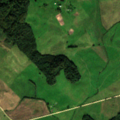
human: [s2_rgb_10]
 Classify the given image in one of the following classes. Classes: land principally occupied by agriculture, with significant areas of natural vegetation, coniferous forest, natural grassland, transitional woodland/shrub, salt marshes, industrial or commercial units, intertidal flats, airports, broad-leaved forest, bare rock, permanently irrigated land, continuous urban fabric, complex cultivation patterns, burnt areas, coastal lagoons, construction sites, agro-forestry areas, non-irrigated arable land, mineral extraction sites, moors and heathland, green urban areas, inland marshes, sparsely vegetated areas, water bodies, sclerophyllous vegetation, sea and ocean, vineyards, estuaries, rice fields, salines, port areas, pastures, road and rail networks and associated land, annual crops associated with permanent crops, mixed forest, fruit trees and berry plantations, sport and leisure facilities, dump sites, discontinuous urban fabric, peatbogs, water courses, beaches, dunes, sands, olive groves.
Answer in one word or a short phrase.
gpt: pastures, land principally occupied by agriculture, with significant areas of natural vegetation, broad-leaved forest, mixed forest